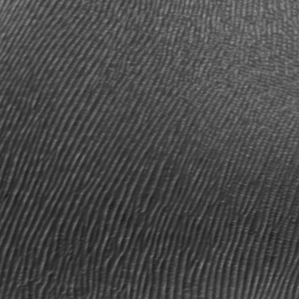
Label: frost